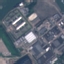
Land use / land cover class: Industrial